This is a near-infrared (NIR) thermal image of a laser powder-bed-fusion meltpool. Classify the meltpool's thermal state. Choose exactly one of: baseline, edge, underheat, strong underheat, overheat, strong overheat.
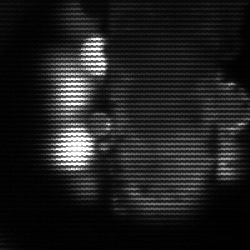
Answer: strong underheat